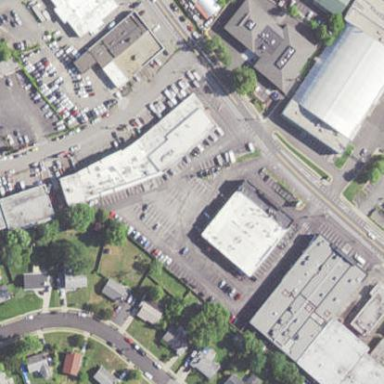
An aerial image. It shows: Retail building.